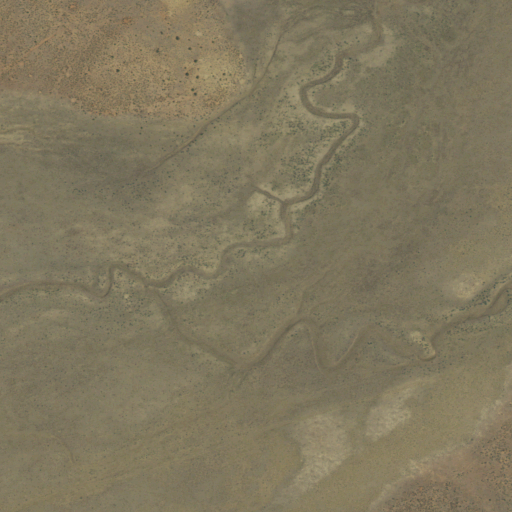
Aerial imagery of valley in New Mexico named Trujillo Draw containing shrub and grassland